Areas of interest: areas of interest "Park Square"
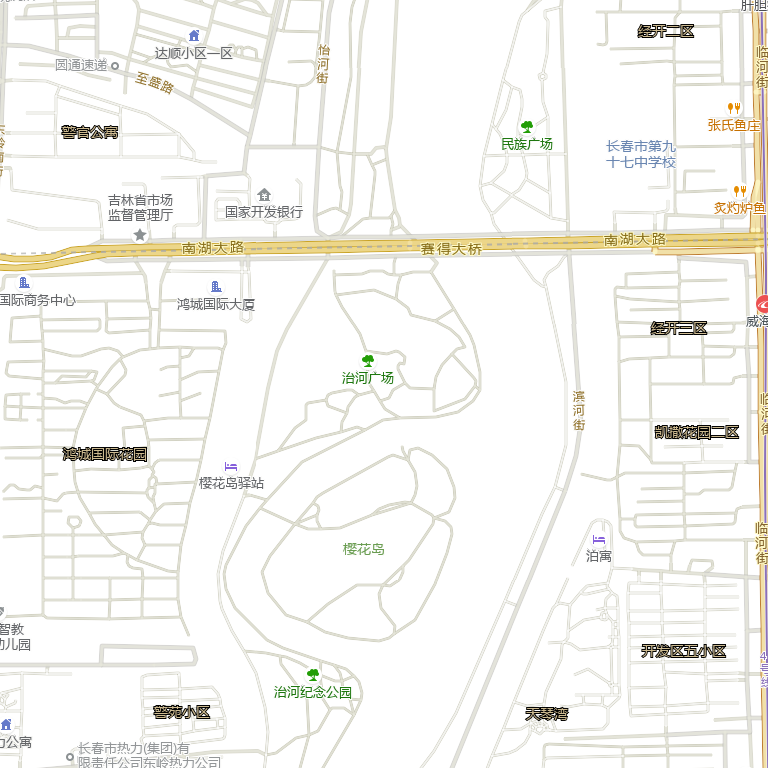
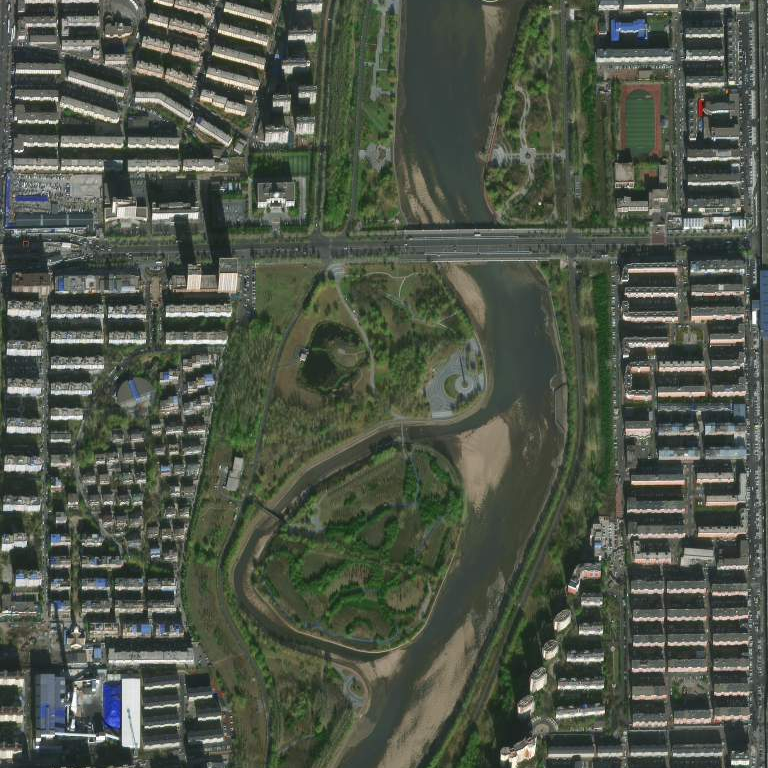